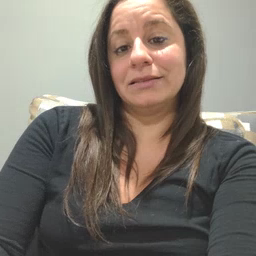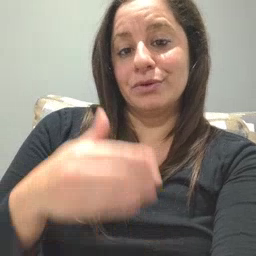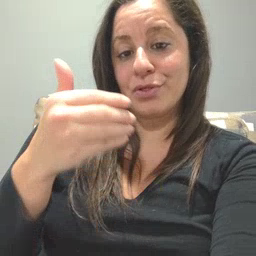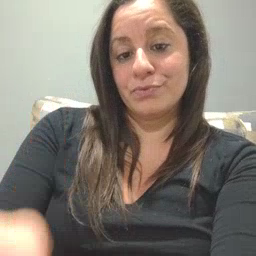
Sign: close